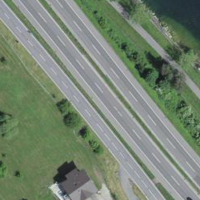
EUNIS habitat code: 57
Species observed at this site:
Chroicocephalus ridibundus
Phalacrocorax carbo
Corvus corone
Podiceps cristatus
Sturnus vulgaris
Milvus milvus
Buteo buteo